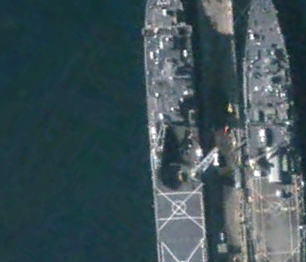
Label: combat